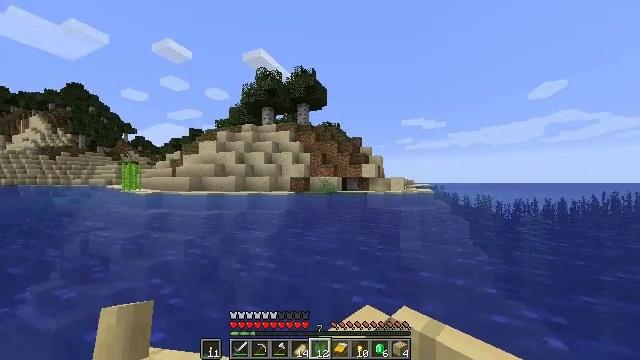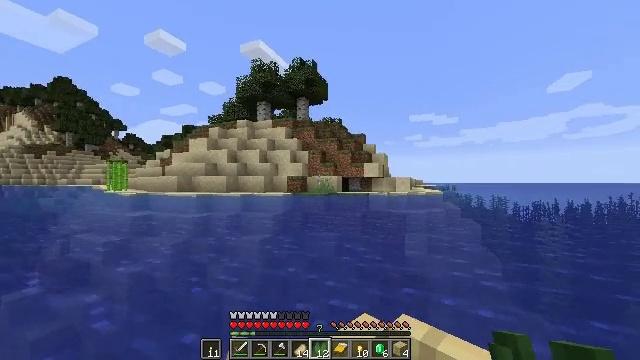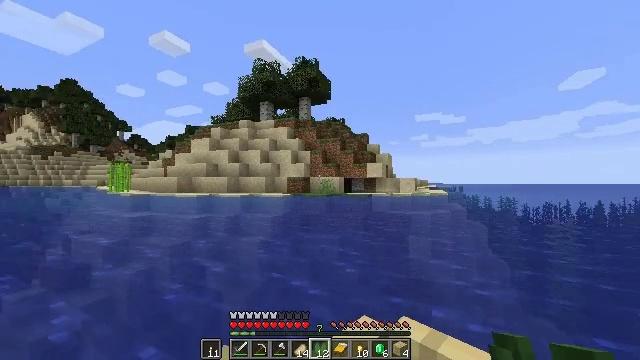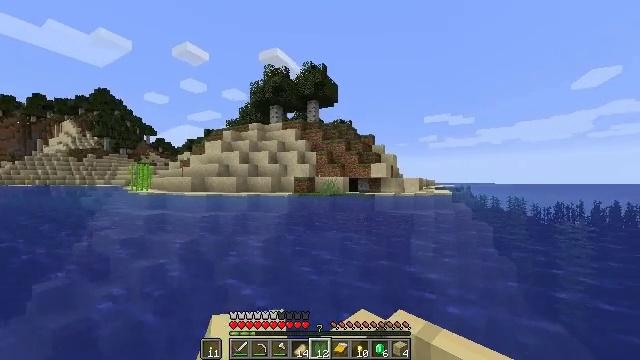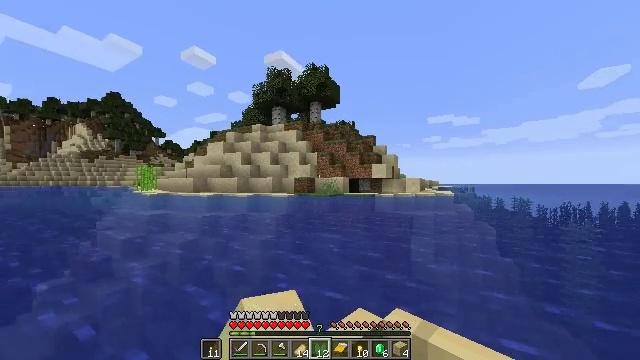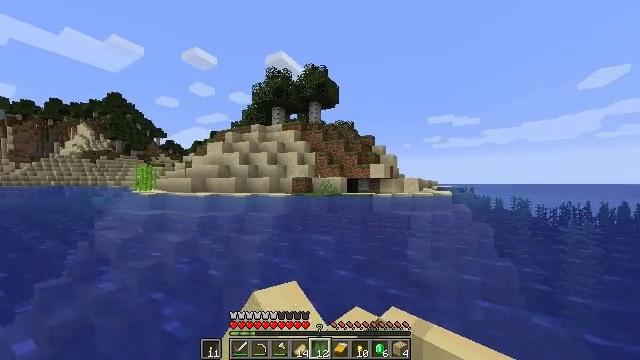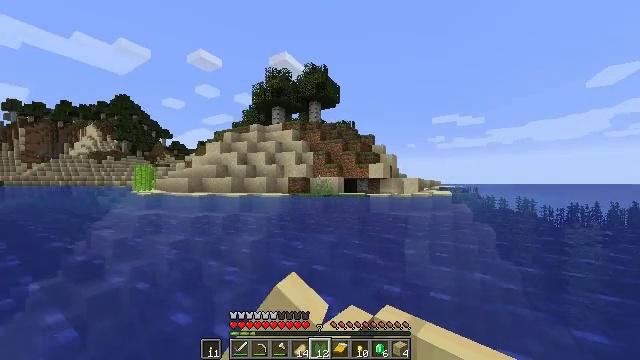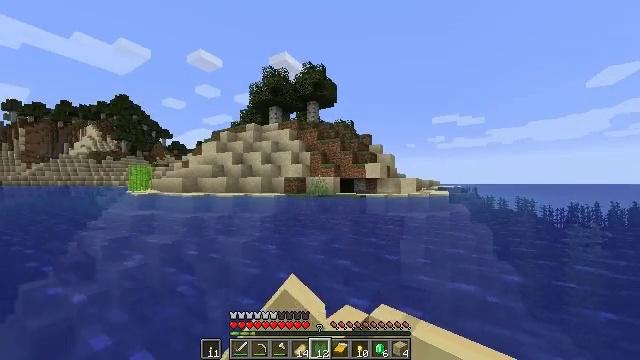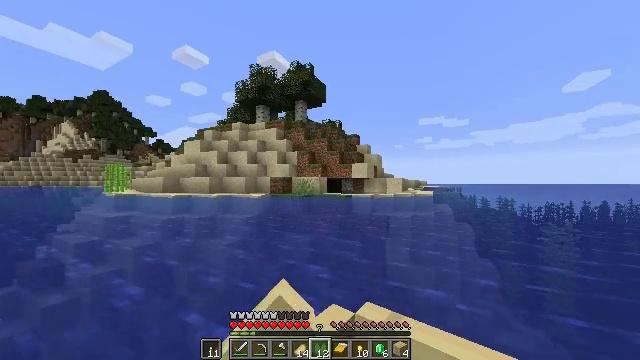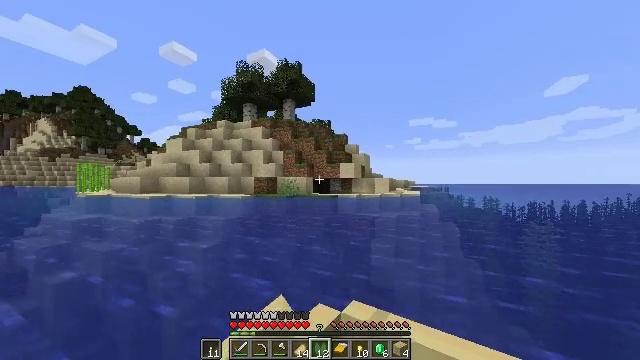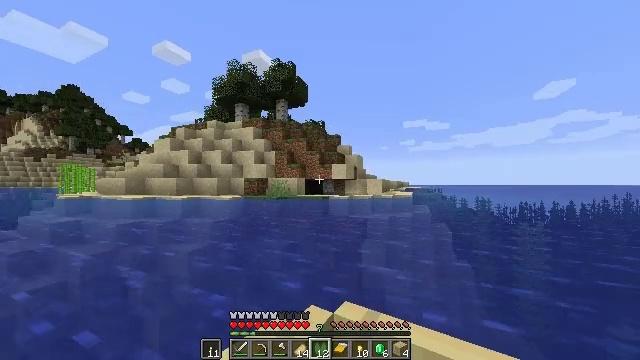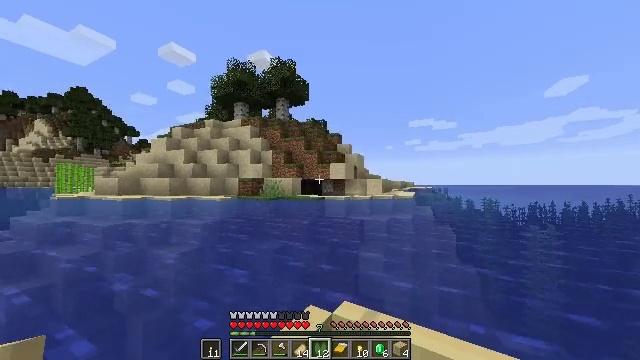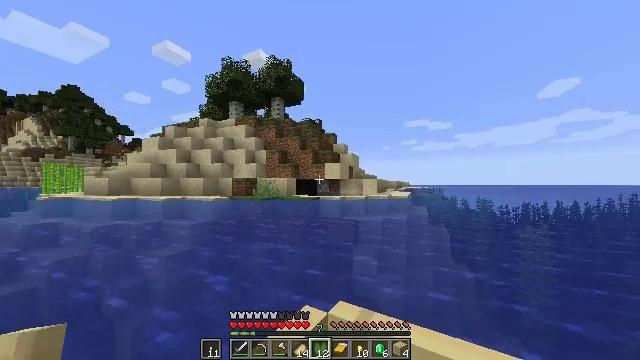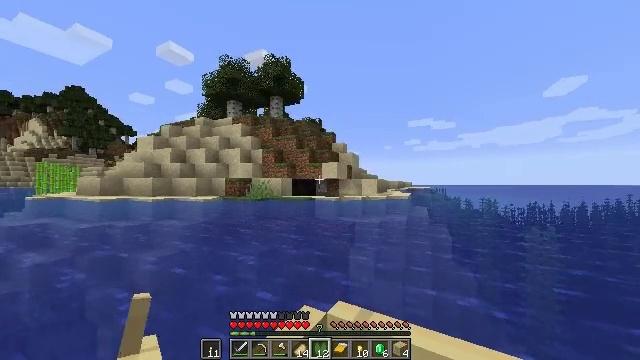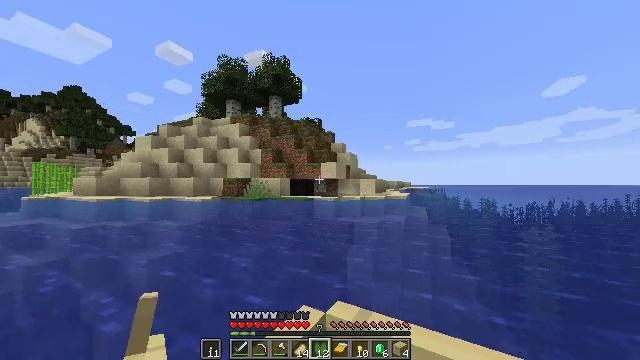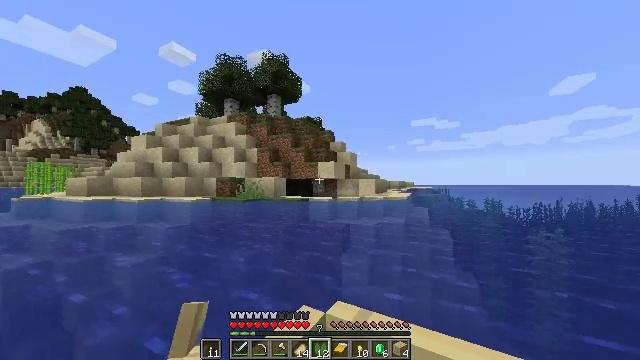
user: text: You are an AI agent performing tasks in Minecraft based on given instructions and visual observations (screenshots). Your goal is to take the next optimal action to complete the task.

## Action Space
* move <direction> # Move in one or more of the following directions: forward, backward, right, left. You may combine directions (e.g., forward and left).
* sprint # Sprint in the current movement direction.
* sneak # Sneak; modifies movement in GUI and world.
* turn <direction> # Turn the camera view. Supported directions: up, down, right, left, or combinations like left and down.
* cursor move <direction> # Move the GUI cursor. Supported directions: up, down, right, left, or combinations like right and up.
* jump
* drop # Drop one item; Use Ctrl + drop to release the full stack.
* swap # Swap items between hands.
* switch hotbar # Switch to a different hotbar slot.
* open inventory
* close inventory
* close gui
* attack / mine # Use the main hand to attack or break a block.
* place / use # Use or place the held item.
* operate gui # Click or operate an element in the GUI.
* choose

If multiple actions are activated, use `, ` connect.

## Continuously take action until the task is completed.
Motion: motion action
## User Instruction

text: Remove a lily pad from the inventory.
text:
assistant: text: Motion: move forward, sprint, turn right
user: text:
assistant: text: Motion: move forward, sprint
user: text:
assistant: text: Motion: move forward, sprint
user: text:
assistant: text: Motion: move forward, sprint
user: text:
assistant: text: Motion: move forward, sprint
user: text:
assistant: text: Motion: move forward, sprint, turn right
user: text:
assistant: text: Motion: move forward, sprint, turn right
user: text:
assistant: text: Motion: move forward, sprint, turn right
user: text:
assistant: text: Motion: move forward, sprint, turn right
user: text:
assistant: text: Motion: move forward, sprint, turn right
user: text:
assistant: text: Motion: move forward, sprint
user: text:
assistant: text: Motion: move forward, sprint, turn right
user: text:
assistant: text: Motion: move forward, sprint
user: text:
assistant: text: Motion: move forward, sprint
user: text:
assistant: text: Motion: move forward, sprint
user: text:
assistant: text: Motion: move forward, sprint
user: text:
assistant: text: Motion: move forward, sprint, turn right
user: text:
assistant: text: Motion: move forward, sprint, turn right
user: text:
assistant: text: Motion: move forward, sprint, turn right
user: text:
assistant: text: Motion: move forward, sprint, turn right
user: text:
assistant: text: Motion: move forward, sprint, turn right and down
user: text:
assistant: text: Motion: move forward, sprint, turn right and down
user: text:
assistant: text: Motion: move forward, sprint, turn right
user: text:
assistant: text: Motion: move forward, sprint, turn right
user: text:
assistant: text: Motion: move forward, sprint, turn right
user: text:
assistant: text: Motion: move forward, sprint
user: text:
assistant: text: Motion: move forward, sprint
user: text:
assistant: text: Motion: move forward, sprint
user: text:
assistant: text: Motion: move forward, sprint
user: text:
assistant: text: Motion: move forward, sprint